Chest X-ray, AP view. Patient: 34 years old, sex M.
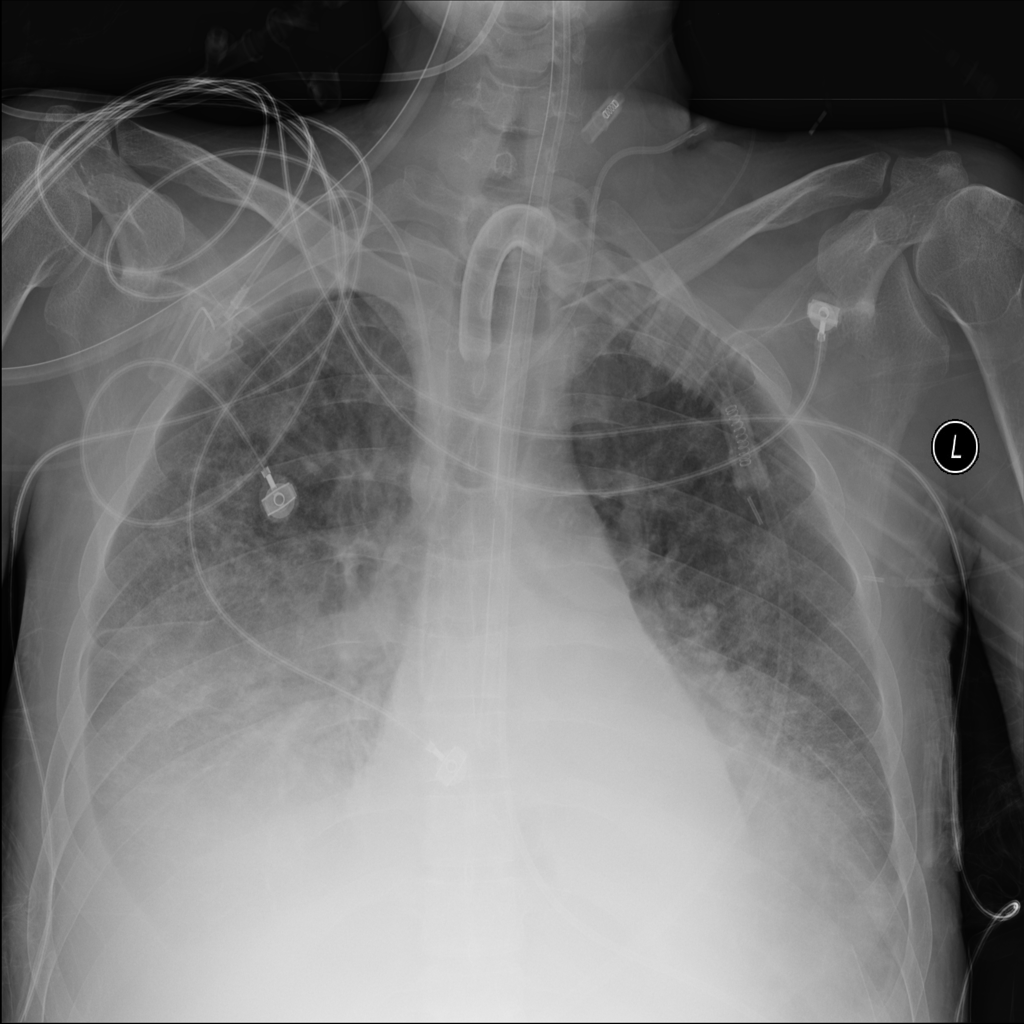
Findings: Effusion, Infiltration